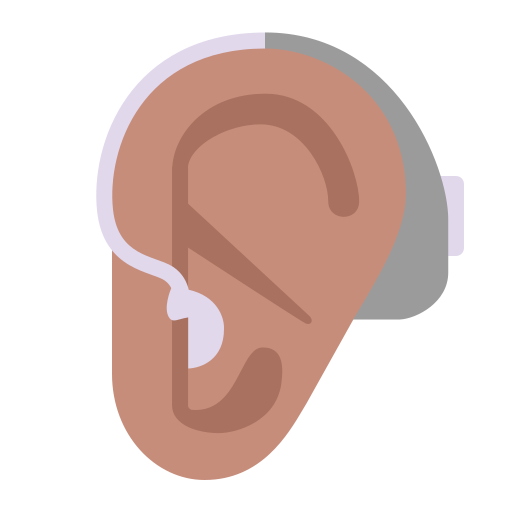
ear with hearing aid flat